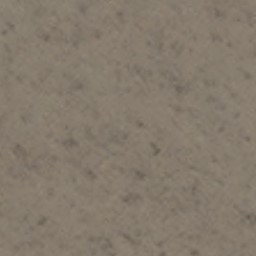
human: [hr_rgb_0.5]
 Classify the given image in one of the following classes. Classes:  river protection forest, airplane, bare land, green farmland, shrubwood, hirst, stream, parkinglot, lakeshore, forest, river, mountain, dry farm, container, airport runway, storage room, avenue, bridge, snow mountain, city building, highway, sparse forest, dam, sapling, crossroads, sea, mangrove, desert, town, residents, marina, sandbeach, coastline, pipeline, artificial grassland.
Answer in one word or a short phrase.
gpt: bare land